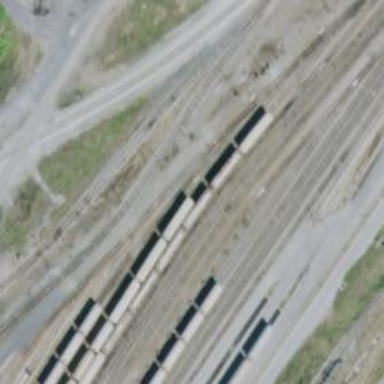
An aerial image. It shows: Railway siding for service.